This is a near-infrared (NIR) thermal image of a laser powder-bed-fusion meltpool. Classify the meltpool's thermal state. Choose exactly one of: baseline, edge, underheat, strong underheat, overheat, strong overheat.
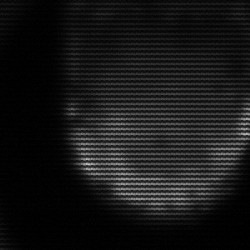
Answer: edge